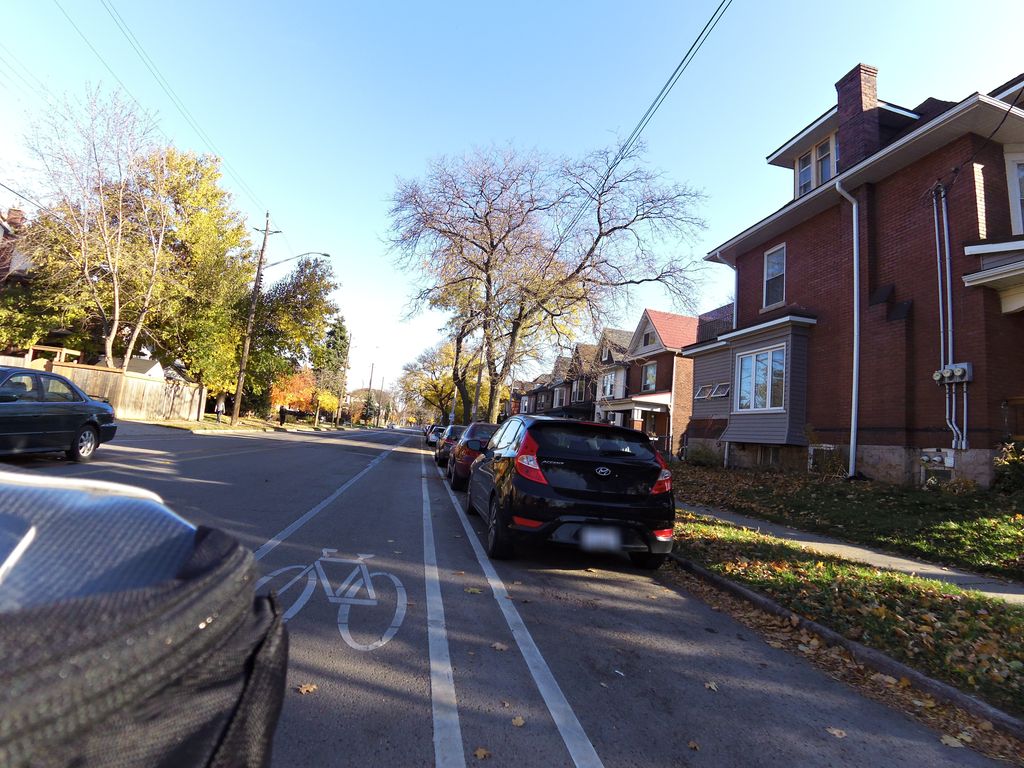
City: hamilton